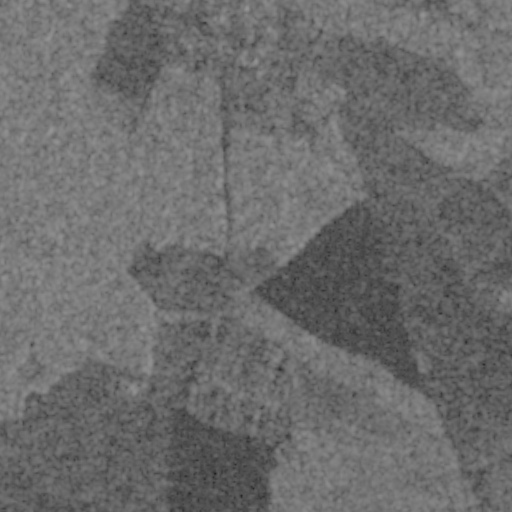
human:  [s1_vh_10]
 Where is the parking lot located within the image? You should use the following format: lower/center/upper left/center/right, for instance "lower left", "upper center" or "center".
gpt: The parking lot is located in the upper center of the image.
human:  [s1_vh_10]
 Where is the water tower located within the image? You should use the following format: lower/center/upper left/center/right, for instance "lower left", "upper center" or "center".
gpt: The water tower is located in the upper center of the image.
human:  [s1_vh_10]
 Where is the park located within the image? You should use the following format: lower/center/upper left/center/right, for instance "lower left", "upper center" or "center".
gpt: There is no park in the image.

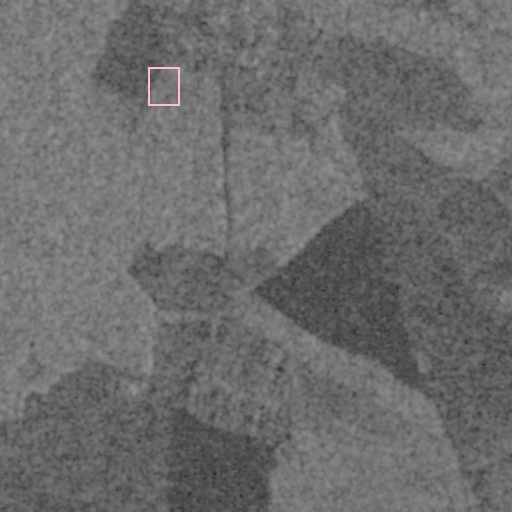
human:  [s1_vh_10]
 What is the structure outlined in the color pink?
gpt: The structure outlined in pink is a park.
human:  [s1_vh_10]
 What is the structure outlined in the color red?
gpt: There is no red outline.